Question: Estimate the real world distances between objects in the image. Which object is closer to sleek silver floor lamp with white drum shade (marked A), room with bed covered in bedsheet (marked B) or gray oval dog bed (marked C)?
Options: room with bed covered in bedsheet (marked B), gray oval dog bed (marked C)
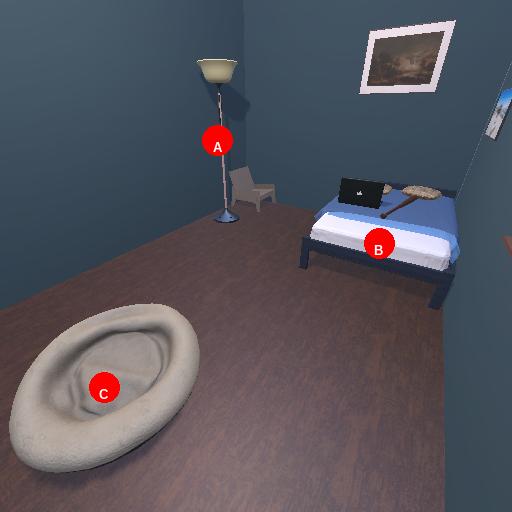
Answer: room with bed covered in bedsheet (marked B)